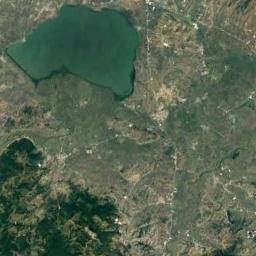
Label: lake